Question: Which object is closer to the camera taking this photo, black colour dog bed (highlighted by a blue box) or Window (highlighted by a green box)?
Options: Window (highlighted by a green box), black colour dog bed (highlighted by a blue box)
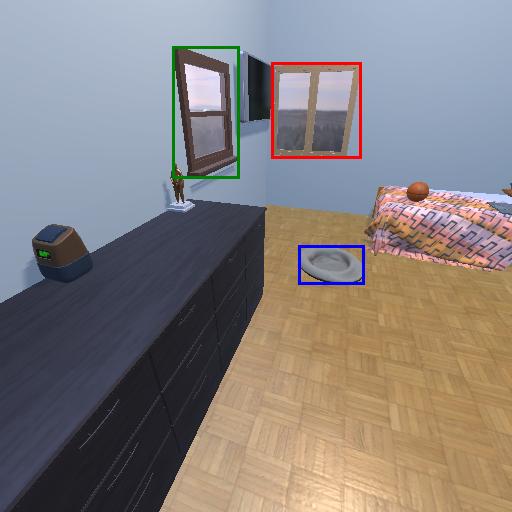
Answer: Window (highlighted by a green box)